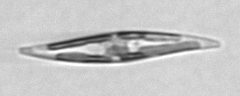
Label: Pleurosigma